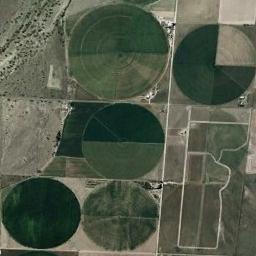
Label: circular_farmland